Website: bh-photo
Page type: payment
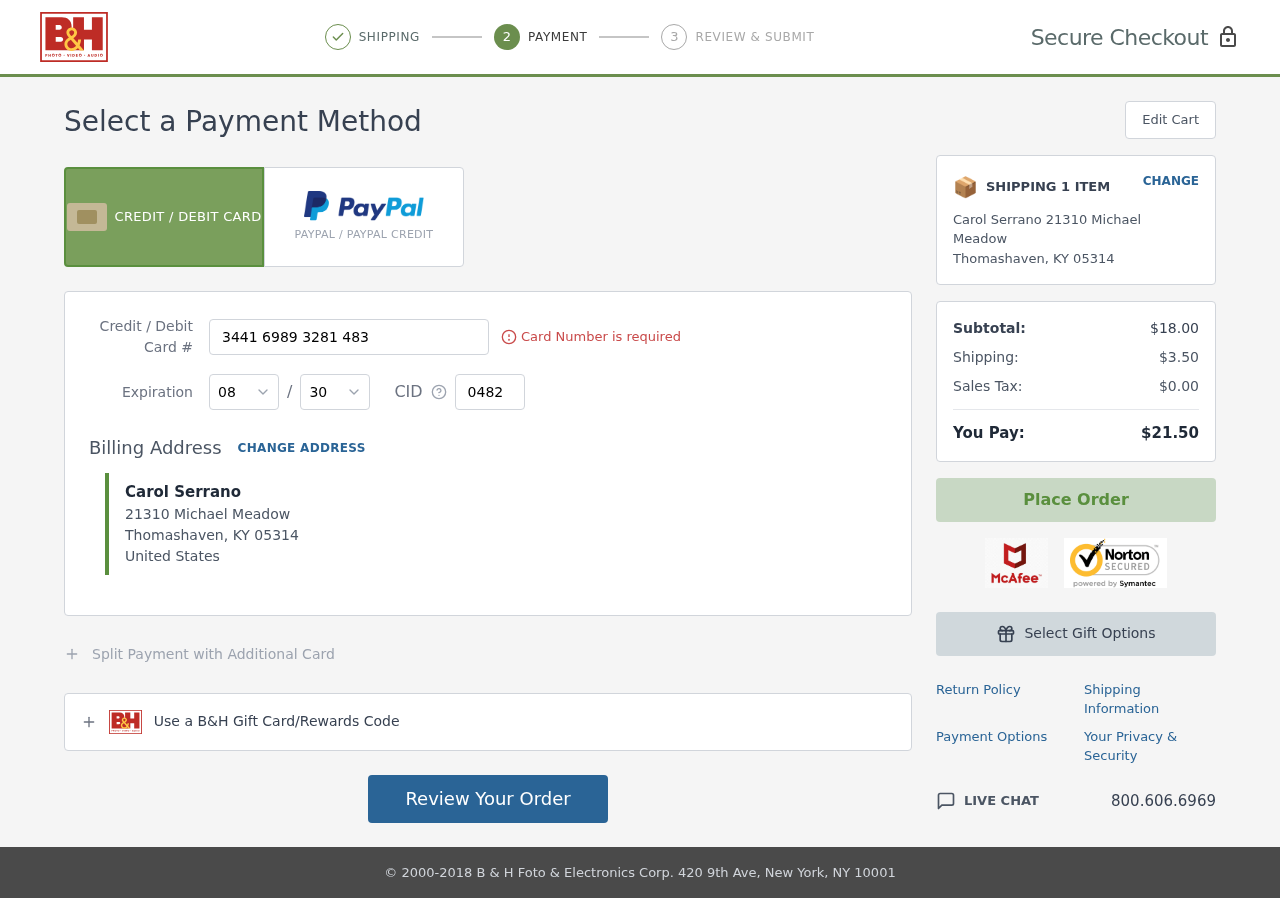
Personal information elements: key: PII_CARD_CVV
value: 0482
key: PII_CARD_EXPIRY_MONTH
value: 08
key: PII_CARD_EXPIRY_YEAR
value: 30
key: PII_CARD_NUMBER
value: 3441 6989 3281 483
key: PII_CITY
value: Thomashaven
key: PII_COUNTRY
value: United States
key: PII_FULLNAME
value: Carol Serrano
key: PII_POSTCODE
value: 05314
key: PII_STATE_ABBR
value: KY
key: PII_STREET
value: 21310 Michael Meadow
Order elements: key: ORDER_NUM_ITEMS
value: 1
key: ORDER_SUBTOTAL
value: $18.00
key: ORDER_SHIPPING_COST
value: $3.50
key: ORDER_TAX
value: $0.00
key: ORDER_TOTAL
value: $21.50